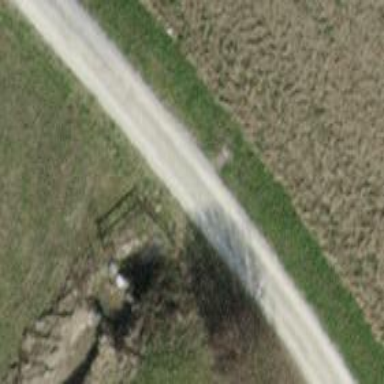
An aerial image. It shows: Culvert tunnel under ditch.